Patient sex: M
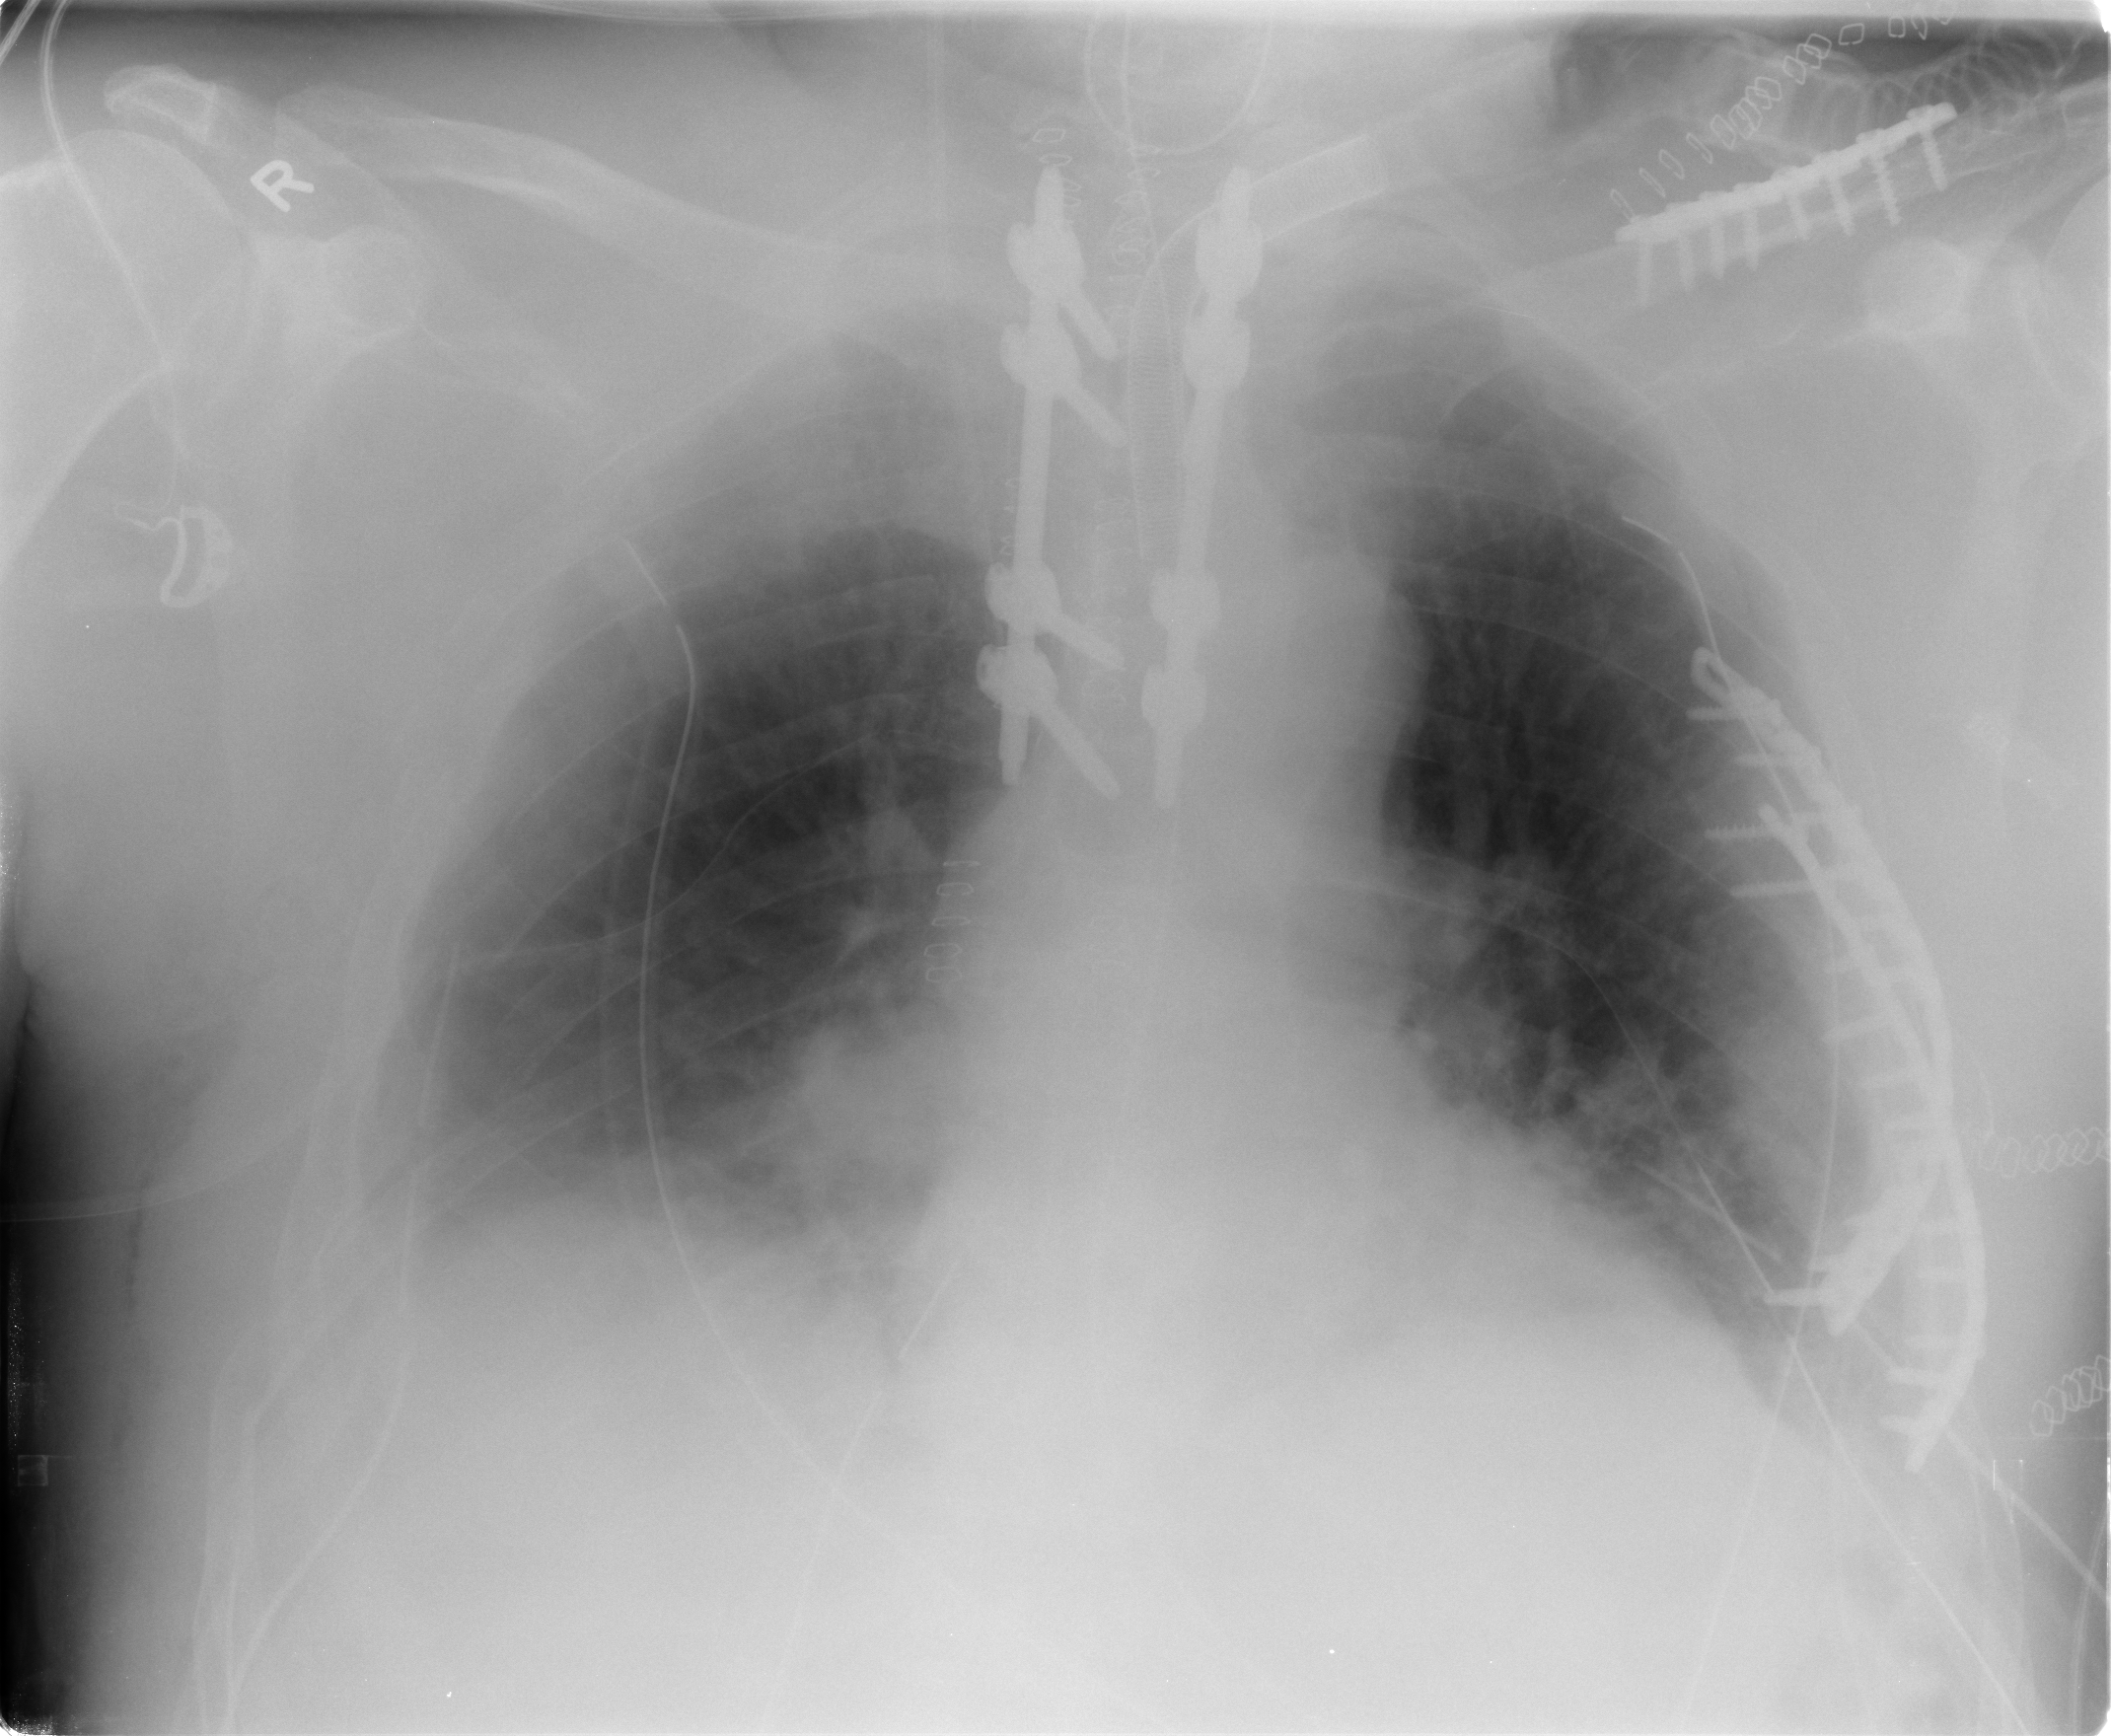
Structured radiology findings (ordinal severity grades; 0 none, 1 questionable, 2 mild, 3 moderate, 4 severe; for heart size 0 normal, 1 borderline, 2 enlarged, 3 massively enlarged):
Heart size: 0
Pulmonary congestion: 2
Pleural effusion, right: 2
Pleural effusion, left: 2
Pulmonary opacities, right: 0
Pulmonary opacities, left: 0
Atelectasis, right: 2
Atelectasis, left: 2